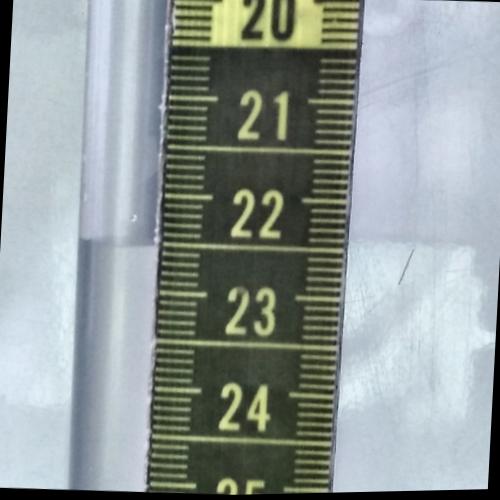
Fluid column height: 22.5 cm